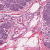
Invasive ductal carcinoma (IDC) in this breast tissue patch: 0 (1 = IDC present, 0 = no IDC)